【题型】解答题　【知识点】解析几何　【难度】hard
已知椭圆$\Gamma:\frac{x^2}{9}+\frac{y^2}{3}=1$，直线$l$经过椭圆$\Gamma$的右顶点$P$且与椭圆交于另一点$A$，设线段$AP$的中点为$M$。

(1) 求椭圆$\Gamma$的焦距和离心率；
(2) 若$k_{OM}=-\frac{1}{3}$，求直线$AP$的方程；
(3) 过点$P$再作一条直线与椭圆$\Gamma$交于另一点$B$，线段$BP$的中点为$N$。若$OM\perp ON$，则直线$AB$是否经过定点？若经过定点，求出定点坐标；若不经过定点，请说明理由。
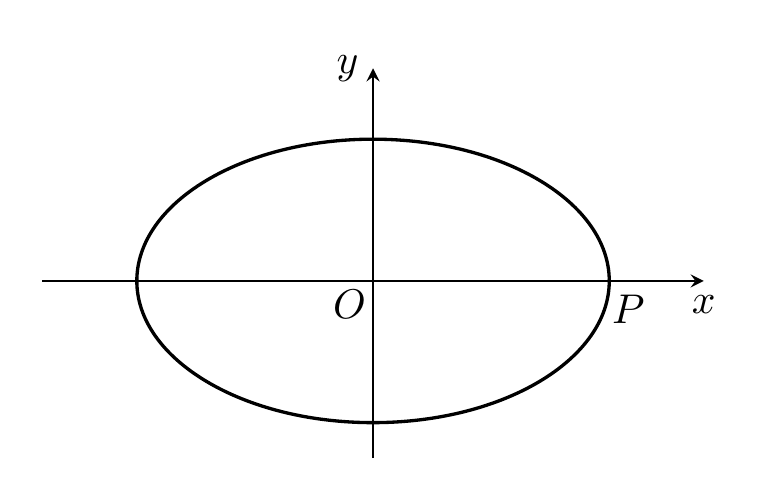
【解答】
\textbf{【答案】}
(1) $2\sqrt{6}$，$\frac{\sqrt{6}}{3}$；
(2) $x-y-3=0$；
(3) 直线$AB$经过定点$\left(-\frac{3}{2},0\right)$。

\textbf{【知识点】} 求椭圆的离心率、根据韦达定理求直线方程、椭圆中的直线过定点问题。

\textbf{【分析】}
(1) 根据椭圆方程确定$a$、$b$、$c$，利用$c=\sqrt{a^2-b^2}$解出$c$即可求解；
(2) 设直线$AP$的方程为$x=ty+3$，直血联立根据韦达定理得：$y_1+y_2=\frac{-6t}{t^2+3}$，结合$M$为$AP$中点解出$M$坐标，再利用$k_{OM}=-\frac{1}{3}$解出$t=1$，即可求解；
(3) 分直线$AB$斜率存在与不存在两种情况讨论，斜率存在时，设出$AB$方程，直血联立，利用韦达定理，结合已知条件，求出直线过定点；斜率不存在时，设出$A$、$B$两点坐标，根据中点坐标公式，求出$M$、$N$坐标，结合已知条件，求出直线过定点，两种情况综合即可求解。

\textbf{【详解】}
(1) 由$a=3$，$b=\sqrt{3}$得$c=\sqrt{a^2-b^2}=\sqrt{6}$，所以焦距$2c=2\sqrt{6}$，离心率$e=\frac{c}{a}=\frac{\sqrt{6}}{3}$。

(2) $P(3,0)$，设直线$AP$的方程$x=ty+3$，
与椭圆$\Gamma:\frac{x^2}{9}+\frac{y^2}{3}=1$联立：$\begin{cases}x=ty+3 \\ \frac{x^2}{9}+\frac{y^2}{3}=1\end{cases}$，联立得$\frac{(ty+3)^2}{9}+\frac{y^2}{3}=1$，
整理得：$(t^2+3)y^2+6ty=0$，$\therefore y_1+y_2=\frac{-6t}{t^2+3}$，$y_1y_2=0$。
因为点$M$与点$P$不重合，$M$为$AP$中点，所以$y_M=\frac{y_1+y_2}{2}=\frac{-3t}{t^2+3}$，
代入方程$x=ty+3$，解得$x_M=\frac{-3t^2}{t^2+3}+3=\frac{9}{t^2+3}$，所以可得点$M\left(\frac{9}{t^2+3},\frac{-3t}{t^2+3}\right)$，
于是由$k_{OM}=\frac{-3t}{9}=-\frac{1}{3}$得$t=1$，所以直线$AP$的方程：$x-y-3=0$。

(3)

①当直线$AB$斜率存在时，设方程为：$y=kx+m$，与椭圆$\Gamma:\frac{x^2}{9}+\frac{y^2}{3}=1$，
联立$\begin{cases}y=kx+m \\ \frac{x^2}{9}+\frac{y^2}{3}=1\end{cases}$，得$\frac{x^2}{9}+\frac{(kx+m)^2}{3}=1$，
整理得：$(3k^2+1)x^2+6kmx+3m^2-9=0$。
设$A(x_1,y_1)$，$B(x_2,y_2)$，由韦达定理得
\[
\begin{cases}
x_1+x_2 = \frac{-6km}{3k^2+1} \\
x_1x_2 = \frac{3m^2-9}{3k^2+1}
\end{cases}
\]
且$\Delta=36k^2m^2-4(3k^2+1)(3m^2-9)>0$，化简得$m^2-9k^2-3<0$，
又$P(3,0)$，从而$M\left(\frac{x_1+3}{2},\frac{y_1}{2}\right)$，$N\left(\frac{x_2+3}{2},\frac{y_2}{2}\right)$，
由$OM\perp ON$可得$\overrightarrow{OM}\cdot\overrightarrow{ON}=0$，从而$(x_1+3)(x_2+3)+y_1y_2=0$，
又因为$y_1=kx_1+m$，$y_2=kx_2+m$，
所以上式化为：$(x_1+3)(x_2+3)+(kx_1+m)(kx_2+m)=0$
整理得：$(k^2+1)x_1x_2+(km+3)(x_1+x_2)+m^2+9=0$，
韦达定理代入：
\[
\frac{(k^2+1)(3m^2-9)}{3k^2+1}+\frac{-6km(km+3)}{3k^2+1}+m^2+9=0,
\]
化简得：$9k^2-9km+2m^2=0$，
$(3k-2m)(3k-m)=0$，所以$m=3k$或$m=\frac{3}{2}k$。

当$m=3k$时，直线$AB$为：$y=kx+3k=k(x+3)$，
直线$AB$经过点$(-3,0)$，舍去；

当$m=\frac{3}{2}k$时，直线$AB$为：$y=kx+\frac{3}{2}k=k\left(x+\frac{3}{2}\right)$，
此时$\frac{9}{4}k^2-9k^2-3<0$成立，直线$AB$经过定点$\left(-\frac{3}{2},0\right)$。

②当直线$AB$斜率不存在时，设$A(m,n)$，$B(m,-n)$，
则$M\left(\frac{m+3}{2},\frac{n}{2}\right)$，$N\left(\frac{m+3}{2},\frac{-n}{2}\right)$，$\overrightarrow{OM}=\left(\frac{m+3}{2},\frac{n}{2}\right)$，$\overrightarrow{ON}=\left(\frac{m+3}{2},\frac{-n}{2}\right)$，
代入$\overrightarrow{OM}\cdot\overrightarrow{ON}=0$，得$n^2=(m+3)^2$，
与$\frac{m^2}{9}+\frac{n^2}{3}=1$联立得：$2m^2+9m+9=0$解得$m=-\frac{3}{2}$，
此时直线$AB$也经过点$\left(-\frac{3}{2},0\right)$。

综上，直线$AB$经过定点$\left(-\frac{3}{2},0\right)$。

\textbf{【点睛】 关键点点睛}：
本题解题关键在于分斜率存在与不存在两种情况设出直线$AB$方程，利用直曲联立得到方程，结合韦达定理解决问题。

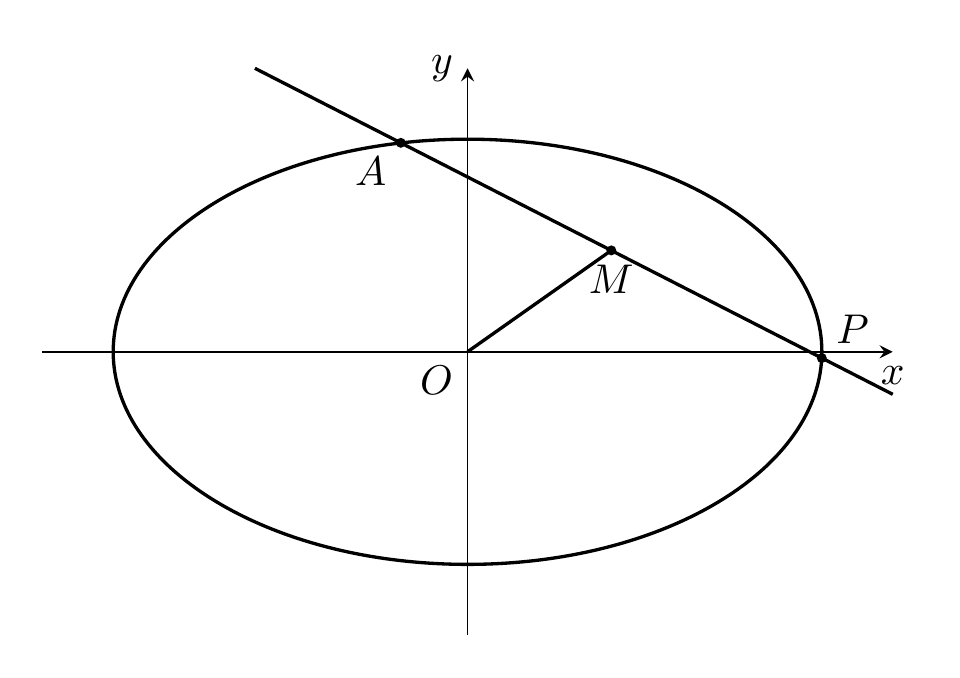
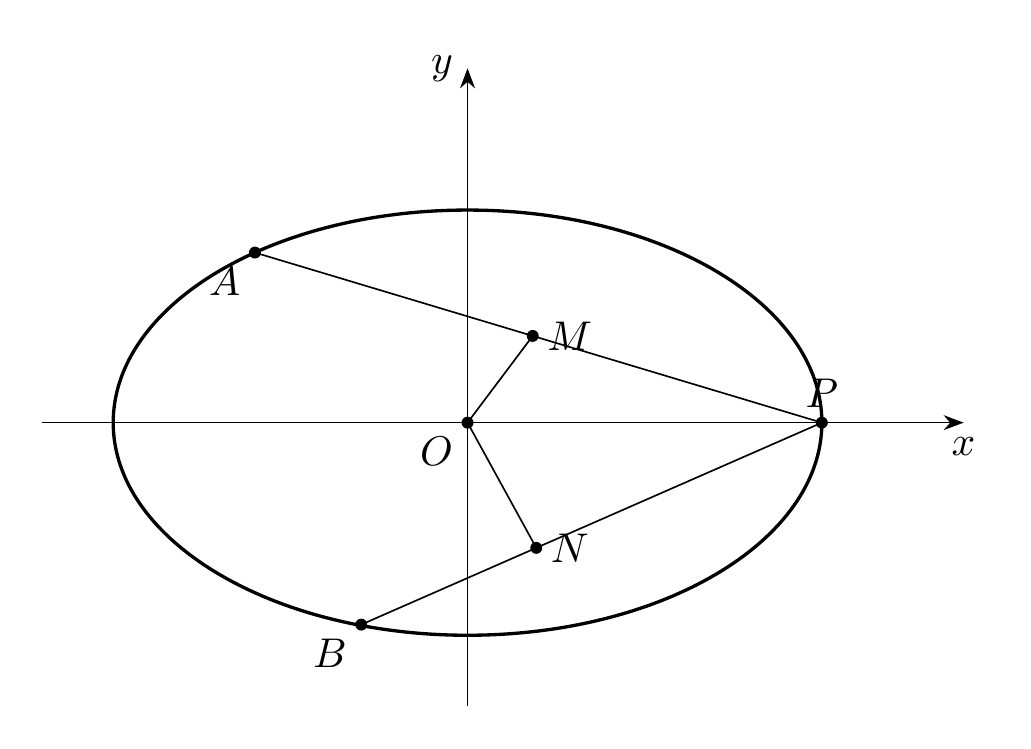